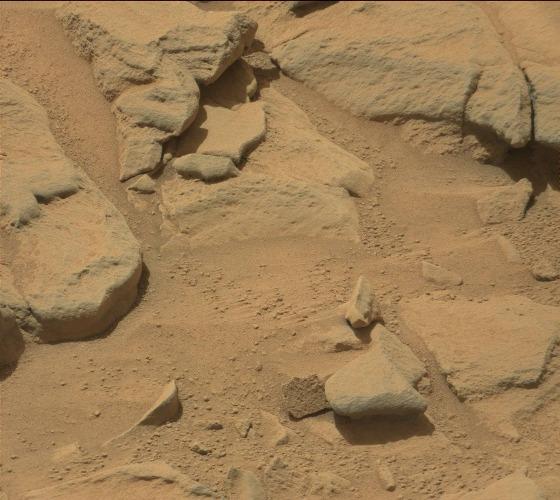
Terrain classes present: Bedrock, Gravel / Sand / Soil, Rock, Shadow